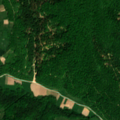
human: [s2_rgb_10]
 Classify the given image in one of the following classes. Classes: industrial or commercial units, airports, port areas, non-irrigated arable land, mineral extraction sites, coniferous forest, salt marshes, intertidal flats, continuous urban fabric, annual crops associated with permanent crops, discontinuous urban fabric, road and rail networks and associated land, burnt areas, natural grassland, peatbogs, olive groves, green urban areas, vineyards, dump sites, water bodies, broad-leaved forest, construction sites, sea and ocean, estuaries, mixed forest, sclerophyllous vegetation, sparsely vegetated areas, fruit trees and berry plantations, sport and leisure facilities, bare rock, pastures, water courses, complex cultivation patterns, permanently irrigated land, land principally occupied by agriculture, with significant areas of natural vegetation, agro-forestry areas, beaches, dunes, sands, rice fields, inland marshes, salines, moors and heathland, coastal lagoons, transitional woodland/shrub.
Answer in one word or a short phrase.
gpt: land principally occupied by agriculture, with significant areas of natural vegetation, broad-leaved forest